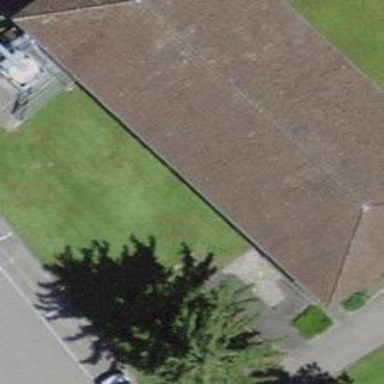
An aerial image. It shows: Building with hipped roof made of roof tiles.